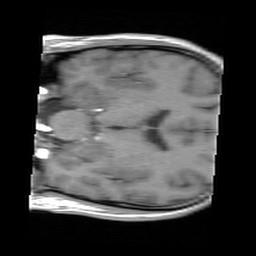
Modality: FLASH
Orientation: coronal
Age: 33
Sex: male
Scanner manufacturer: siemens
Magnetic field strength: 3 T
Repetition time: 0.245 s
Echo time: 0.0026 s